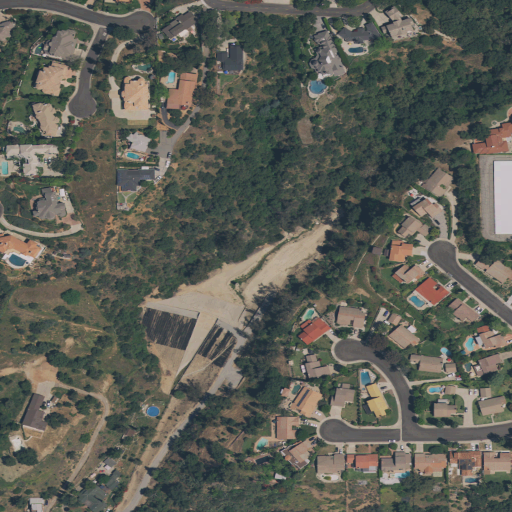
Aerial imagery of depression(s) in California named Ruby Canyon Debris Basin containing low intensity development, open development, shrub, medium intensity development, evergreen forest, mixed forest, woody wetlands, and high intensity development